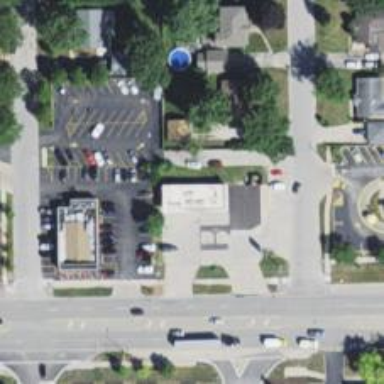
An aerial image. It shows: Convenience shop.